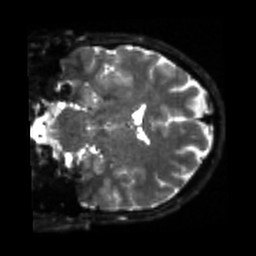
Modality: sbref
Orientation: coronal
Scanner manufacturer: siemens
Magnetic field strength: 3 T
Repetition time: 4 s
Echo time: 0.0594 s